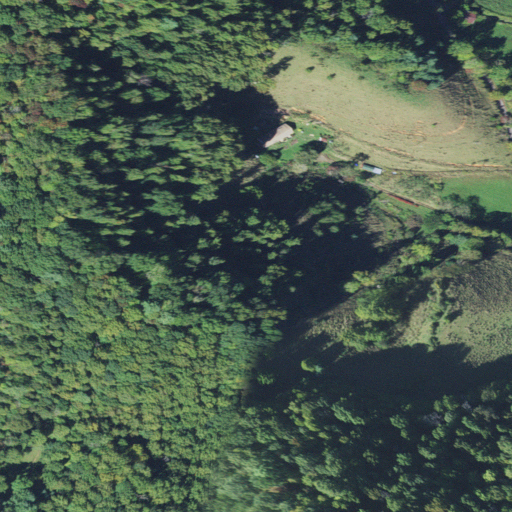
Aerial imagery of ridge(s) in North Carolina named Turkeypen Ridge containing deciduous forest, pasture, open development, mixed forest, and low intensity development